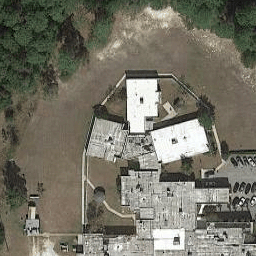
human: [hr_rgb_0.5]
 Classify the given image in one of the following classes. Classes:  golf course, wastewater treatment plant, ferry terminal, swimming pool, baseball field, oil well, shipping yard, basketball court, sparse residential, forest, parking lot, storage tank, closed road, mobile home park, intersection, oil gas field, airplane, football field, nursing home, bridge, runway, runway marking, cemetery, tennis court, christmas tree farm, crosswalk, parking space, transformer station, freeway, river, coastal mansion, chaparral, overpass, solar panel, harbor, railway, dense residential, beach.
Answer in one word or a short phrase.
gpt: nursing home